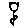
Label: flower